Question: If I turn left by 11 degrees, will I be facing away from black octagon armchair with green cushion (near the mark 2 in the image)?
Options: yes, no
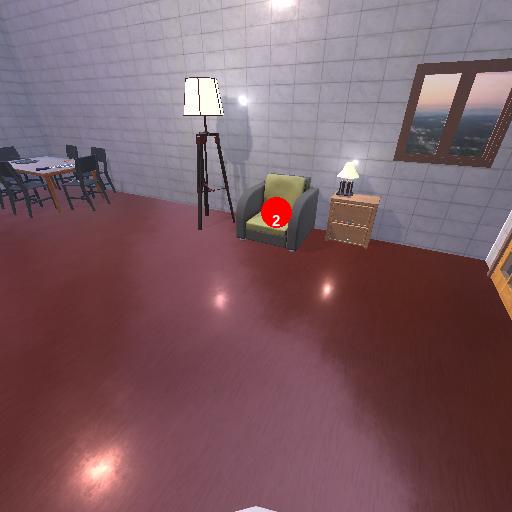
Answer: yes